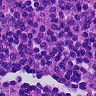
Metastatic tissue present: no